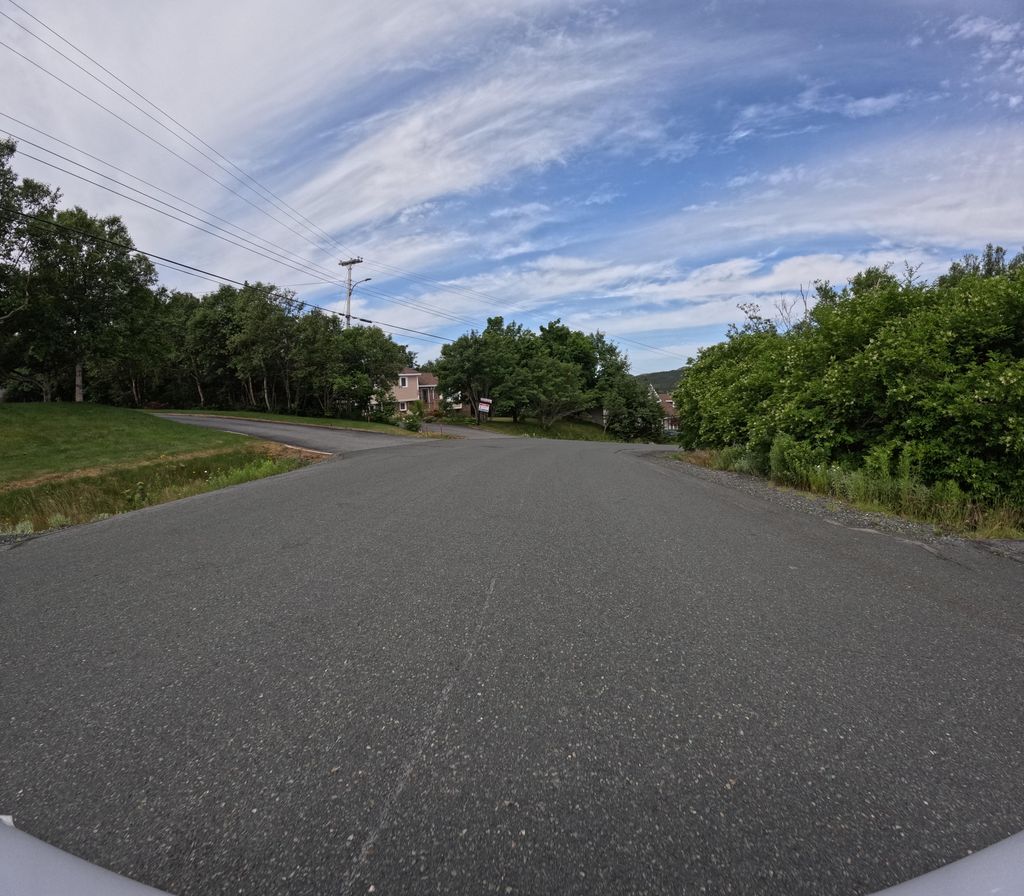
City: st_johns